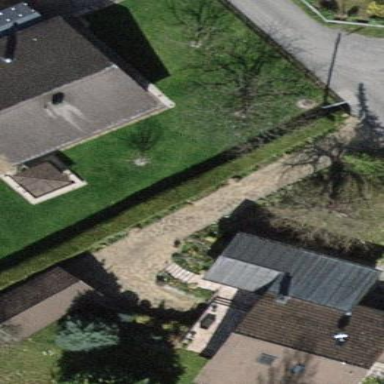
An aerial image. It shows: Detached building with gabled roof oriented across.